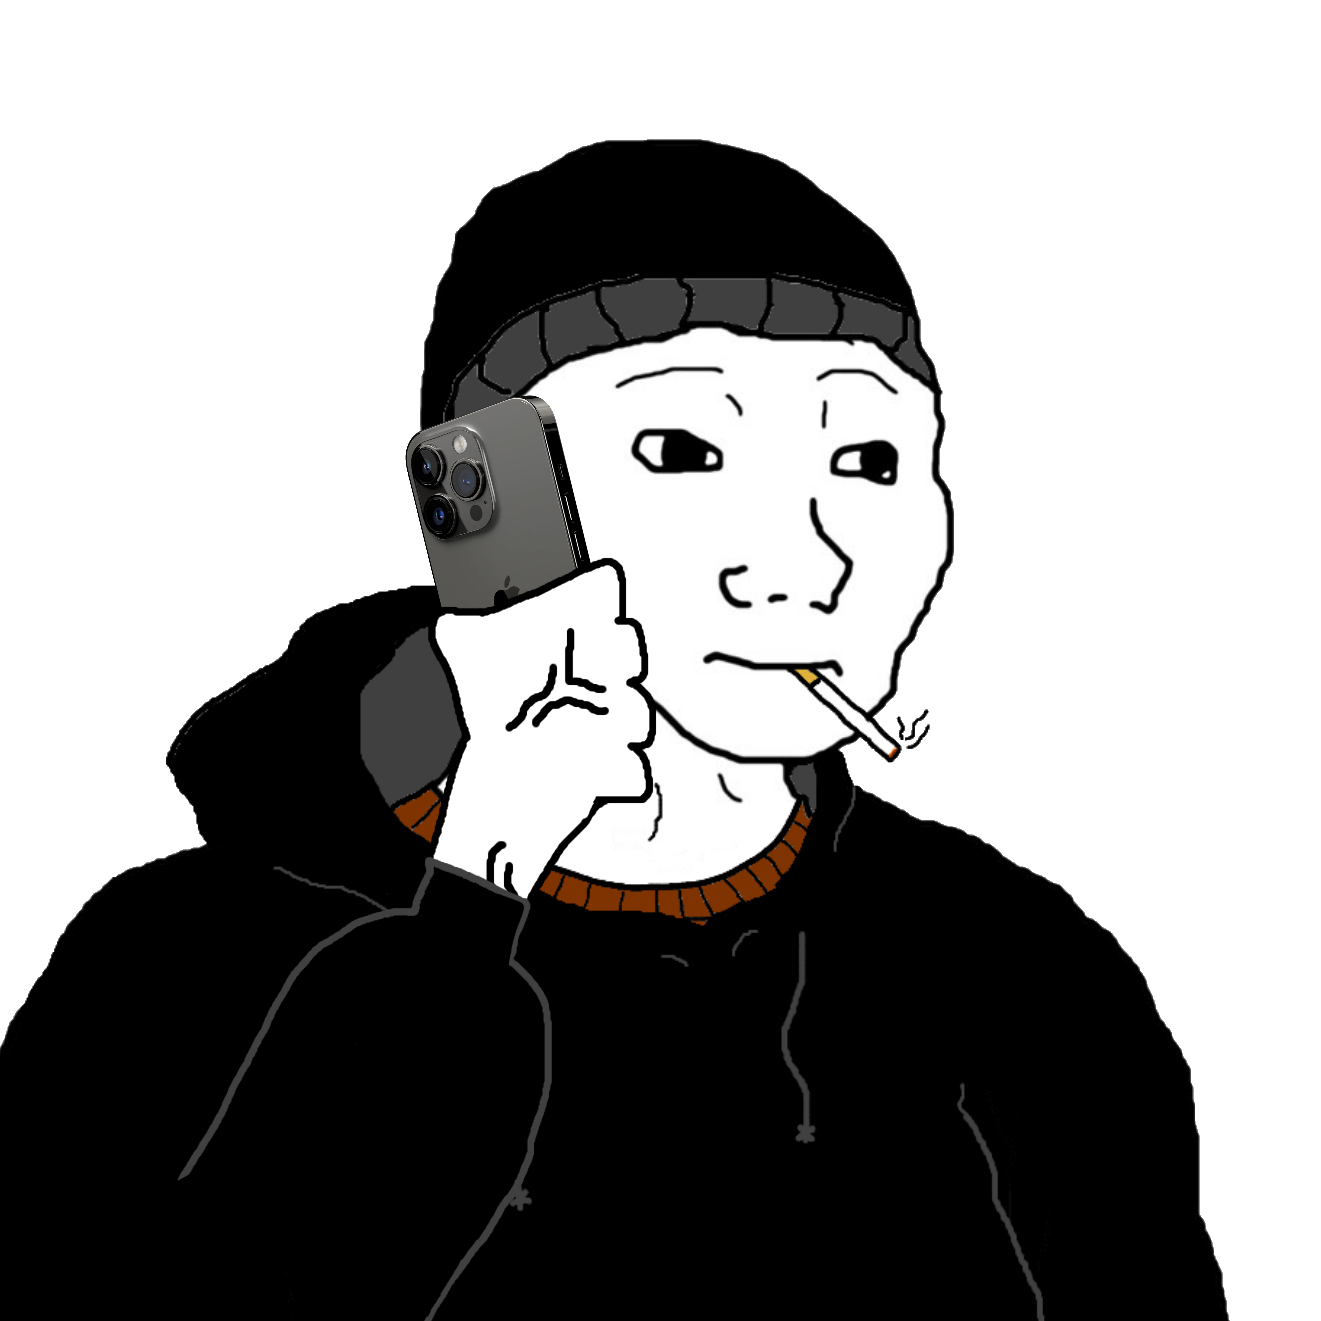
Label: 5_Doomer